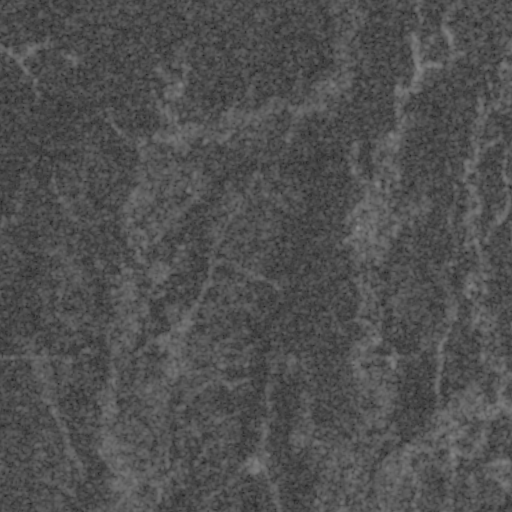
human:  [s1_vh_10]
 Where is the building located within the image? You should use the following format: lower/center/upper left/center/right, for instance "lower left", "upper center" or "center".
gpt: The building is located in the center right of the image.
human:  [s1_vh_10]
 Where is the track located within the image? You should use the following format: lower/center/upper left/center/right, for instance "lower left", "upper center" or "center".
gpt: There is no track in the image.

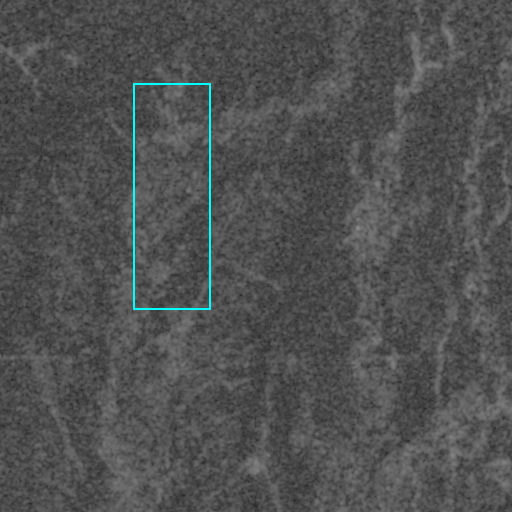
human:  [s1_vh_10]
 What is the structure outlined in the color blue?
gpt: There is no blue outline.
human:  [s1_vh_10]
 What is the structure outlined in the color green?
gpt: There is no structure outlined in green.